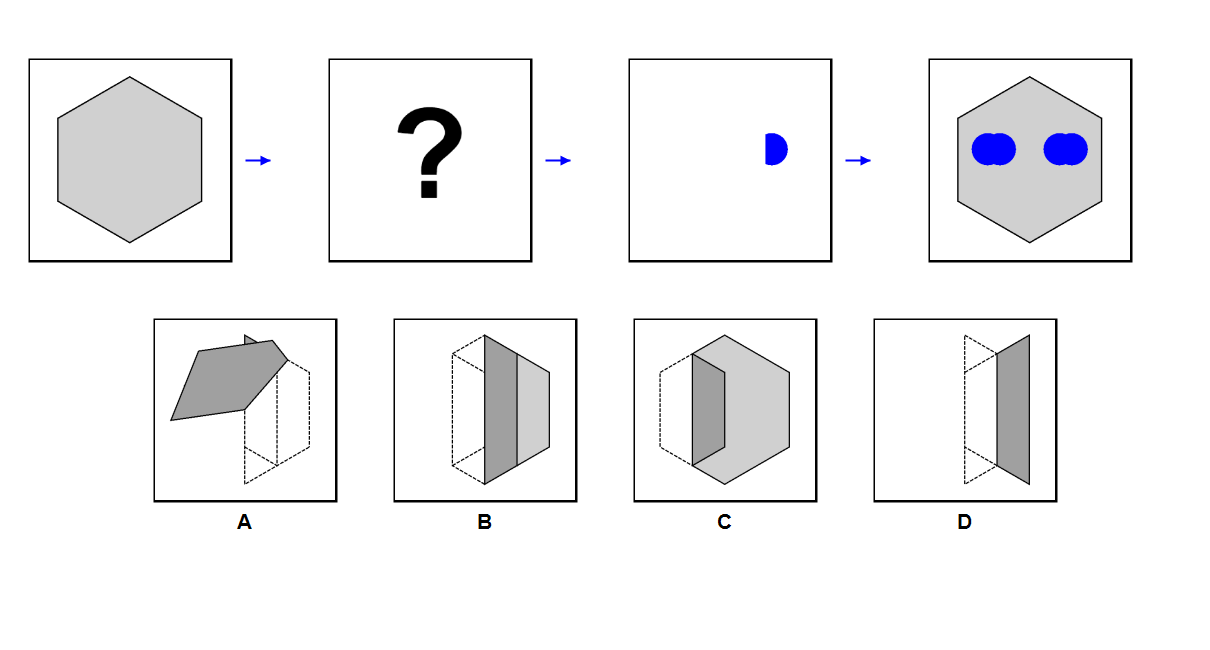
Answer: A